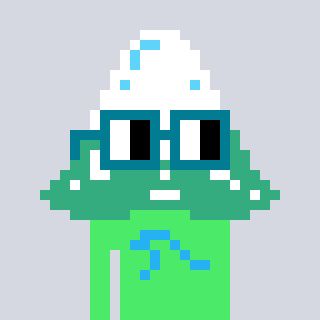
a pixel art character with square dark green glasses, a snowy mountain-shaped head and a teal-colored body on a cool background